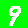
Digit: 9